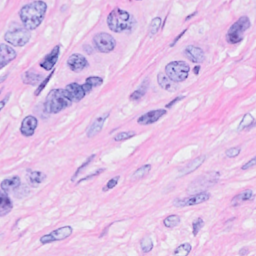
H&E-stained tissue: Breast